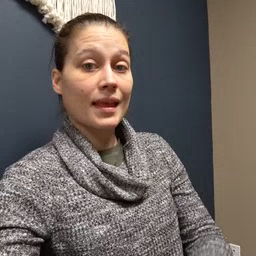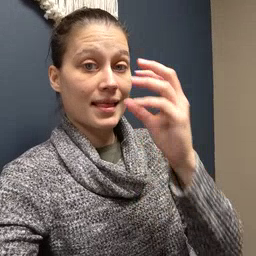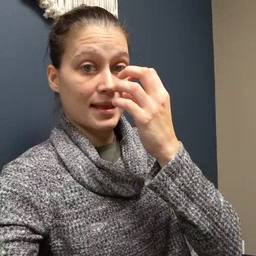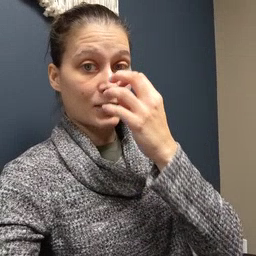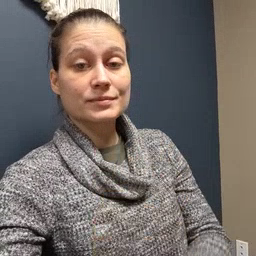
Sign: clown